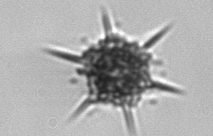
Label: Dictyocha